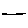
Label: line